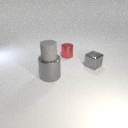
small gray metal cube behind large gray metal cylinder